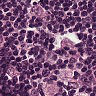
Metastatic tissue present: yes